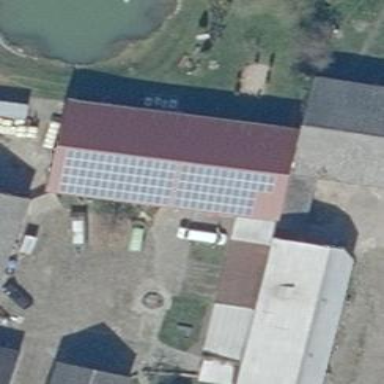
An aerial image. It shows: Small solar photovoltaic panel generator inside building.